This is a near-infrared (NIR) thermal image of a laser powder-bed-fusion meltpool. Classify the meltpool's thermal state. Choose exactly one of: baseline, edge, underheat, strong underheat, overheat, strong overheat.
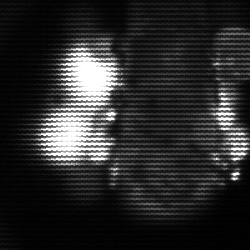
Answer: strong underheat